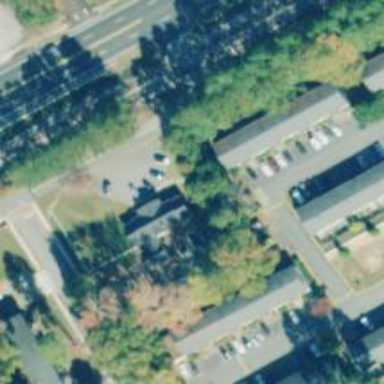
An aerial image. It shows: Healthcare clinic is depicted in the image.